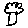
Label: tree